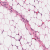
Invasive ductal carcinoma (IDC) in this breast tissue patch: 0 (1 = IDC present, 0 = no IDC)